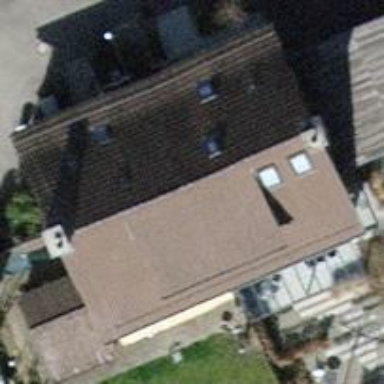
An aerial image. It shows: Detached building with gabled roof.